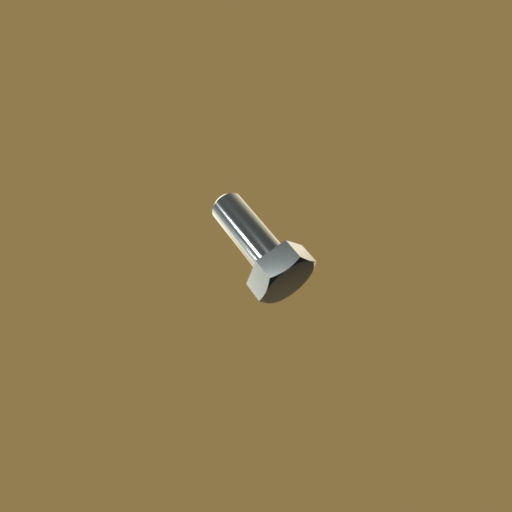
Label: bolt